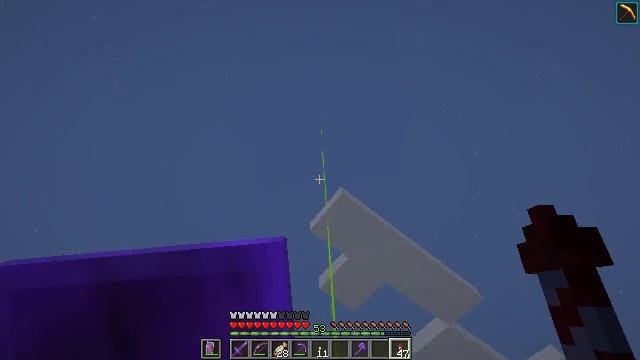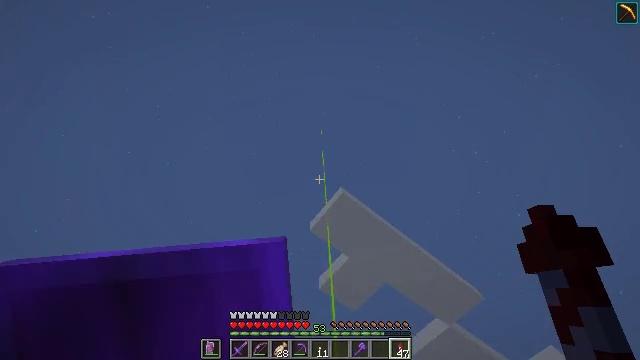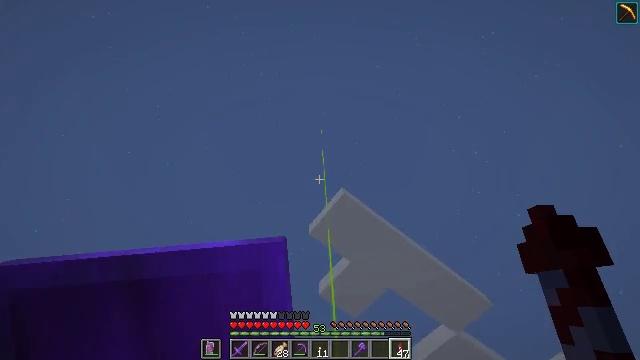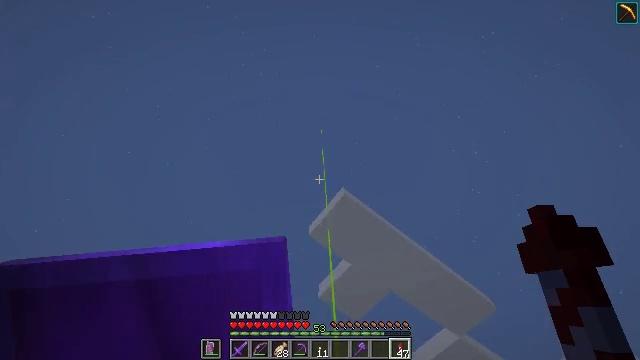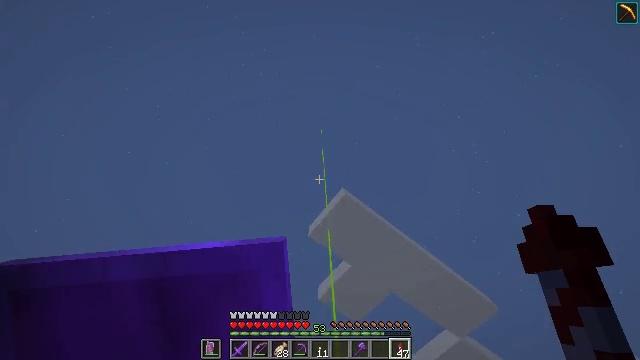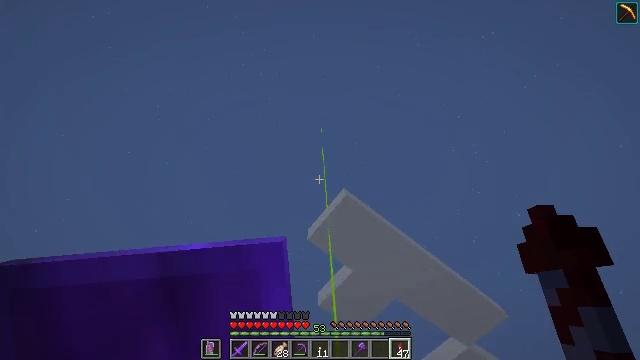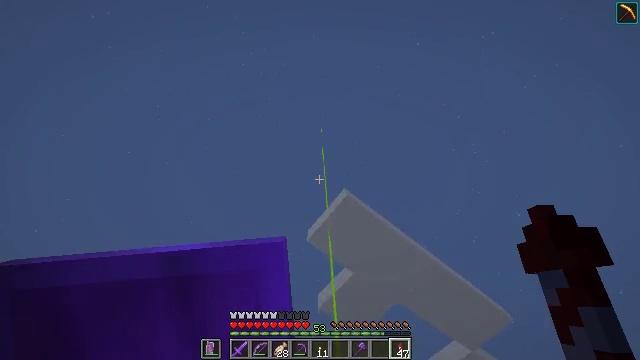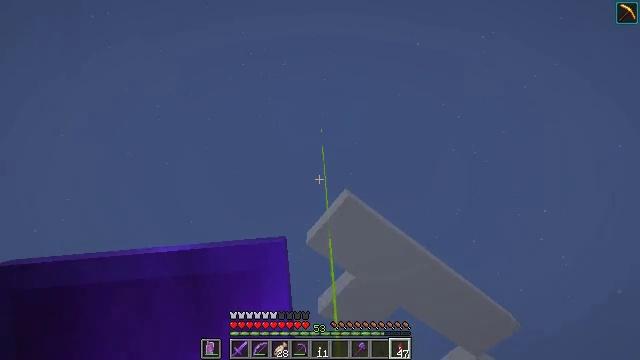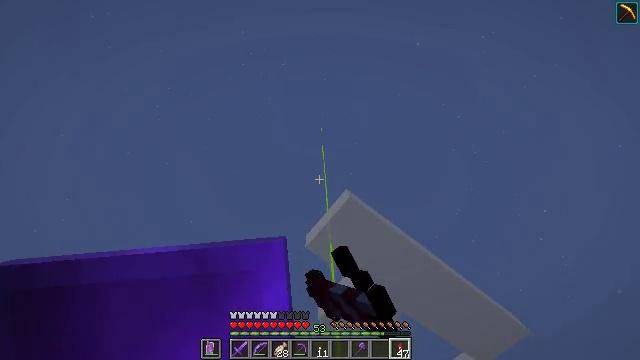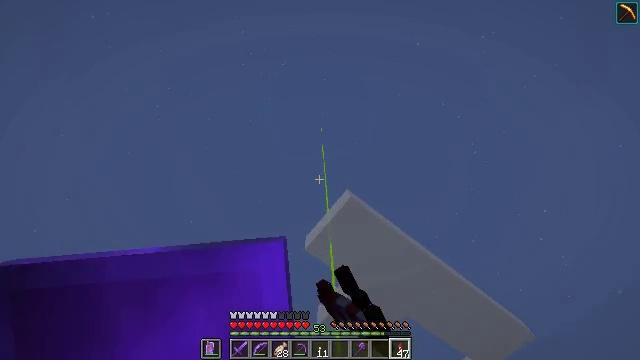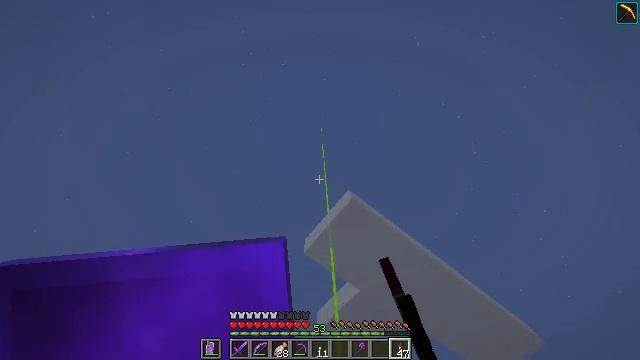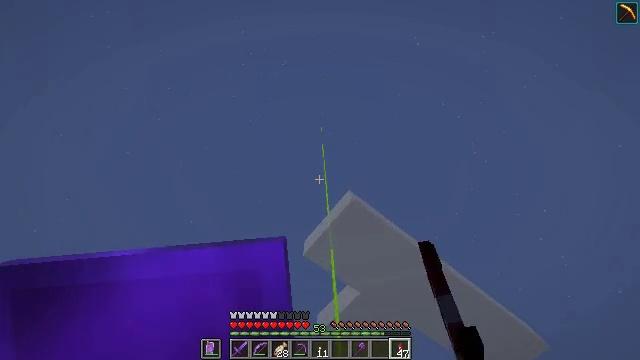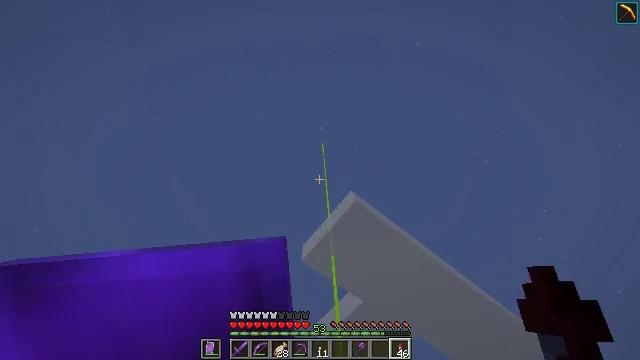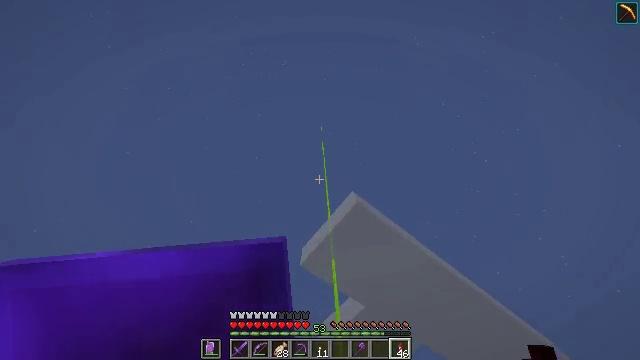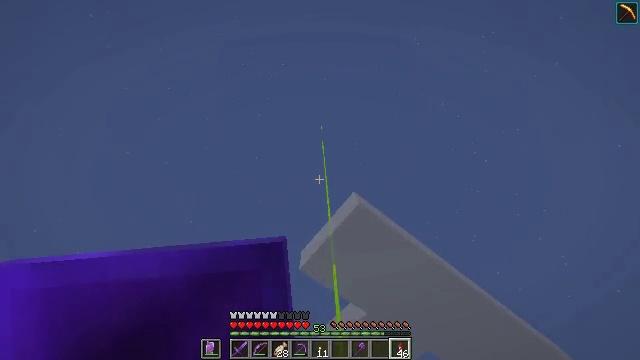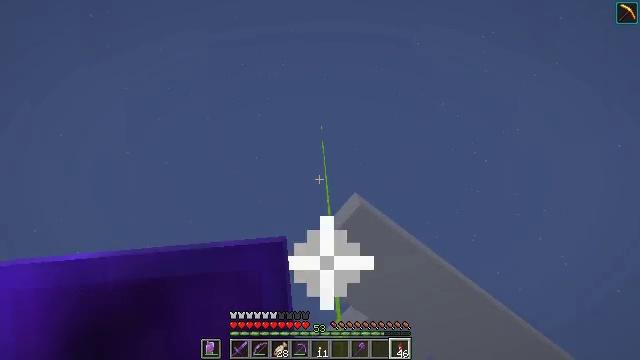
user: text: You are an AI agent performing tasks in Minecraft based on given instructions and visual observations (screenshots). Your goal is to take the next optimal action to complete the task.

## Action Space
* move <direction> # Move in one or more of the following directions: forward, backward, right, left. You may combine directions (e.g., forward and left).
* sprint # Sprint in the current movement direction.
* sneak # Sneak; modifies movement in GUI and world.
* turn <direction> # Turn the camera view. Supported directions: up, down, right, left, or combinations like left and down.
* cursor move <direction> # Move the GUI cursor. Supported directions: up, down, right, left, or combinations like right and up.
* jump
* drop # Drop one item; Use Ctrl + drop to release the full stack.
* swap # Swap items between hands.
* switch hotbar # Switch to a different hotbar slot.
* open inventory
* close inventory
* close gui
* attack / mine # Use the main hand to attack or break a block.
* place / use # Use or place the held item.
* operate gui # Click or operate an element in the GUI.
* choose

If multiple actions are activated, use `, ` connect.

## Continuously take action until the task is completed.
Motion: motion action
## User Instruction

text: Gather materials by mining polished andesite stairs.
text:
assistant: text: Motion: move forward, sprint, jump
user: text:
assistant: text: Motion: move forward, sprint, jump
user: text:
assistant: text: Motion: move forward, sprint, jump
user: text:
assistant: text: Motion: move forward, sprint, jump
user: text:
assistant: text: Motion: move forward, sprint, jump
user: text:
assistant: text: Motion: move forward, sprint, jump
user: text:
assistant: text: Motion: move forward, sprint, use / place, jump
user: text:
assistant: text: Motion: move forward, sprint, use / place, jump
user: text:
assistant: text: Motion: move forward, sprint, use / place, jump
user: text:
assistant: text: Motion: move forward, sprint, use / place, jump
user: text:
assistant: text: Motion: move forward, sprint, jump
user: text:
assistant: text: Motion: move forward, sprint, jump
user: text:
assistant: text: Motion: move forward, sprint, jump
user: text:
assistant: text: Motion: move forward, sprint, jump
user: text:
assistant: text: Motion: move forward, sprint, jump
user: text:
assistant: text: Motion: move forward, sprint, jump
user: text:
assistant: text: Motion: move forward, sprint, jump
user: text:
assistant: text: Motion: move forward, sprint, jump
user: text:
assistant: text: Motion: move forward, sprint, jump
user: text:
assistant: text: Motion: move forward, sprint, jump
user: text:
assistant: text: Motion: move forward, sprint, jump
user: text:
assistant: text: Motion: move forward, sprint, jump
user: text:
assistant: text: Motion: move forward, sprint, turn up, jump
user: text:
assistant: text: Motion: move forward, sprint, jump
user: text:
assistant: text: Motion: move forward, sprint, jump
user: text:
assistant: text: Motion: move forward, sprint, jump
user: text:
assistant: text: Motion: move forward, sprint, jump
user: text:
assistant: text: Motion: move forward, sprint, jump
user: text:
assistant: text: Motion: move forward, sprint, jump
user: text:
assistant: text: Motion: move forward, sprint, jump